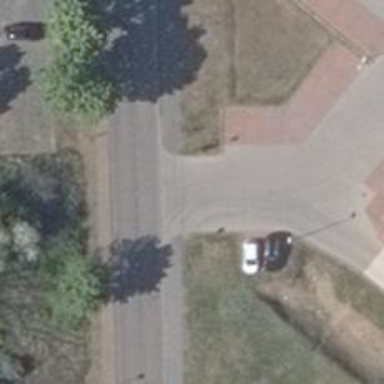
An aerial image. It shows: Road with "give way" sign.